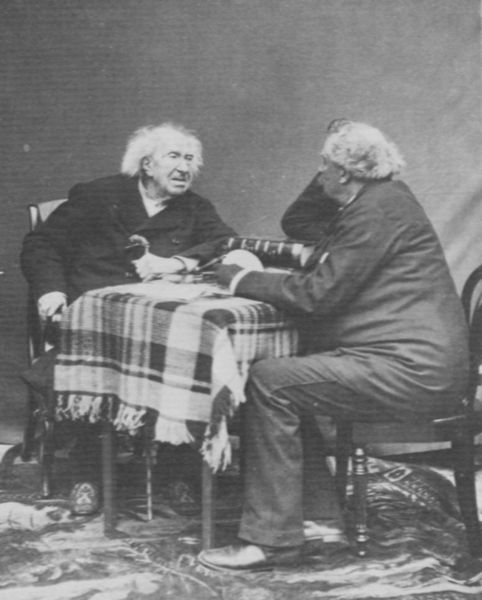
Titel: Der Chemiker Chevreul im Gespräch mit Nadar am Vorabend seines hundertsten Geburtstags
Künstler: Gaspard-Félix Tournachon
Schlagwörter: hand, mann, weiß, ellbogen, grau, jahrhundertwende, kariert, männer, nase, raum, reden, schwarz, stuhl, stühle, szene, tisch, gespräch, karo, muster, teppich, alt, anzug, anzüge, bart, wand, alte, arm, augen, tischdecke, tischtuch, haare, interieur, sessel, sitzend, decke, innen, genre, stock, bücher, unterhaltung, zwei, schuhe, essen, gris, homme, manteau, nachdenken, foto, fotografie, photographie, karos, penis, buch, schwarz weiss, streit, brille, photo, assis, tapis, diskussion, stuhö, brüder, fotographie, gegenüber, greise, pantoffeln, vieux, albert, bottes, table, hommes, konversation, krückstock, nadar, einstein, assise, männerunde, 2 männer, albert einstein, 2, nour, vieu, esssen, alt haare, parler, bavarde